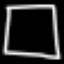
Label: square